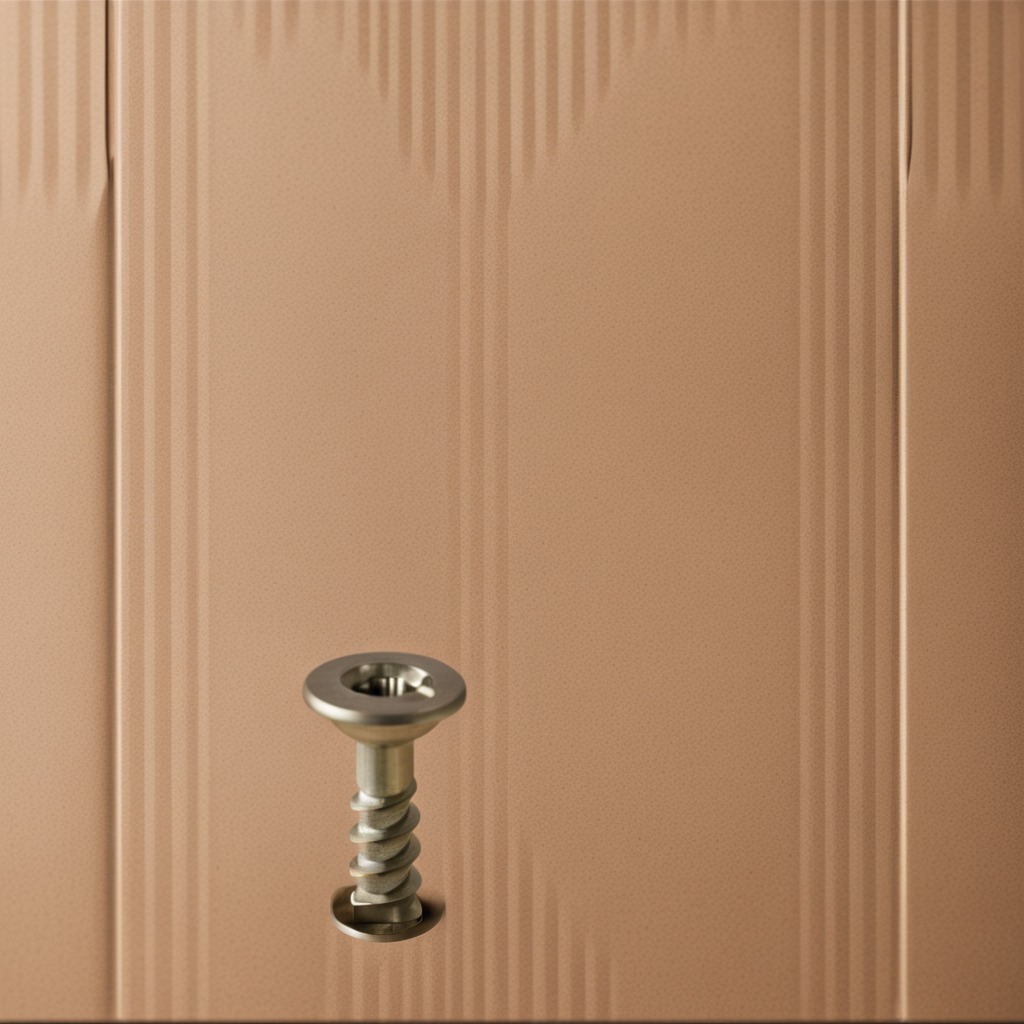
A metal screw is lying on a cardboard box surface in an outdoor workshop during daytime bright natural light soft shadows slightly creased but